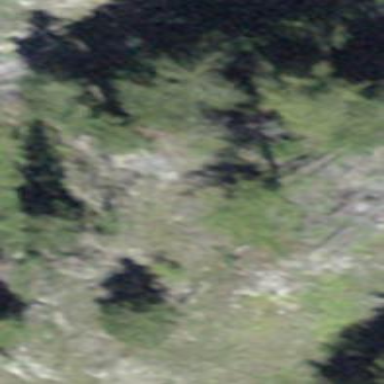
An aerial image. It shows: Forest area.